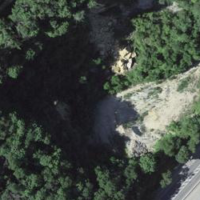
EUNIS habitat code: 56
Species observed at this site:
Lamium galeobdolon